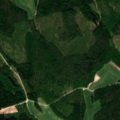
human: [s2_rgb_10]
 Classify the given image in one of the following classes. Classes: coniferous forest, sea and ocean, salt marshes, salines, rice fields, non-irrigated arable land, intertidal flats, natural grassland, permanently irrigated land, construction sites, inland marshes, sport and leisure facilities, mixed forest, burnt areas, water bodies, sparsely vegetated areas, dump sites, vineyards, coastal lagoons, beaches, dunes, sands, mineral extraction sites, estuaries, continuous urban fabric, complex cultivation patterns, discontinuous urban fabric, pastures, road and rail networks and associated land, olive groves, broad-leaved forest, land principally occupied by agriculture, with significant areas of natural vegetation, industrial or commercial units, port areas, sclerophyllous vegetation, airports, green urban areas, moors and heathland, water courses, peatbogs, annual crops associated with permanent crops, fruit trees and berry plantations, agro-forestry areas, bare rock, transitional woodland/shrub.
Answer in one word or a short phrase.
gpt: non-irrigated arable land, land principally occupied by agriculture, with significant areas of natural vegetation, coniferous forest, mixed forest, transitional woodland/shrub